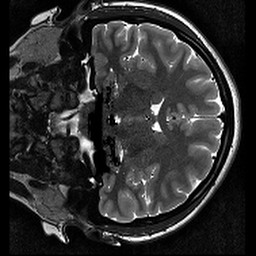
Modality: T2w
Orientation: coronal